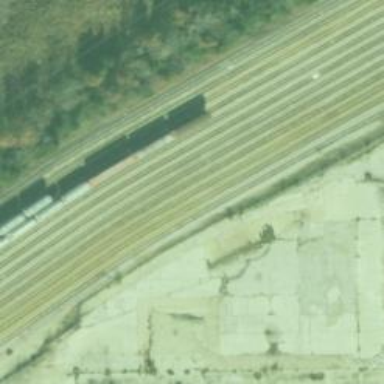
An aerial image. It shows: Railway yard in service.